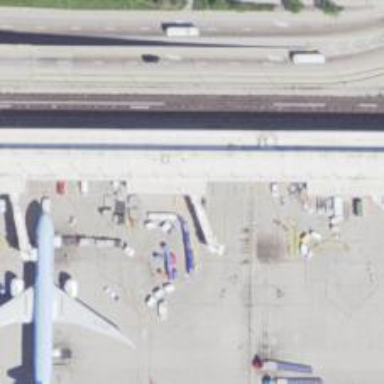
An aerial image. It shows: Airport gate.